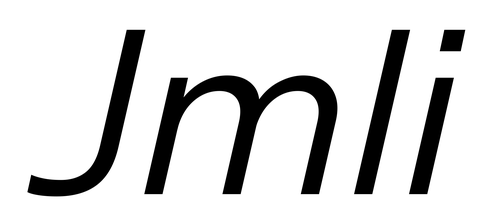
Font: InstrumentSans-Italic_Italic